A spectrogram of one vibration snapshot from a rotating bearing is shown (time on one axis, frequency on the other). Classify the bearing condition as one of: normal, inner_race, outer_race, ball.
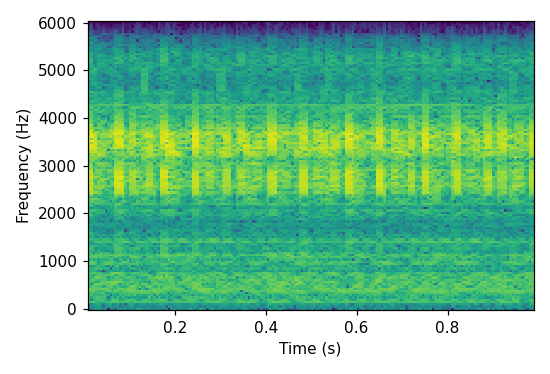
Answer: inner_race